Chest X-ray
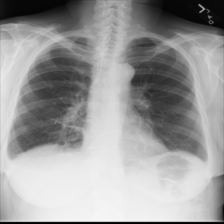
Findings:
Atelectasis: positive
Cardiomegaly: negative
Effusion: positive
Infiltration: negative
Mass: negative
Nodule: negative
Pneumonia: negative
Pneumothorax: negative
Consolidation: negative
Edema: negative
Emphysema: negative
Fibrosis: negative
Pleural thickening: negative
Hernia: negative